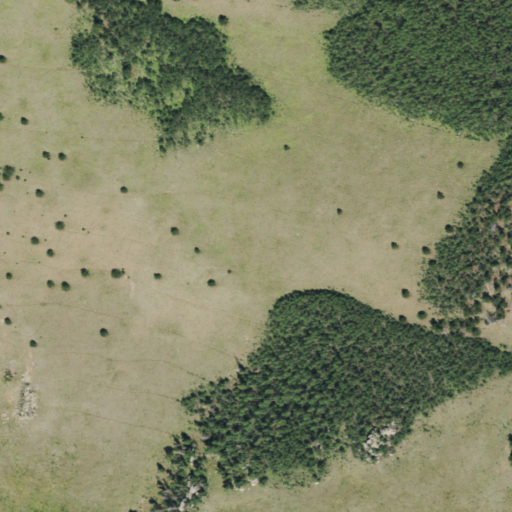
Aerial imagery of plain(s) in Colorado named Round Park containing shrub, deciduous forest, woody wetlands, mixed forest, and herbaceous wetlands